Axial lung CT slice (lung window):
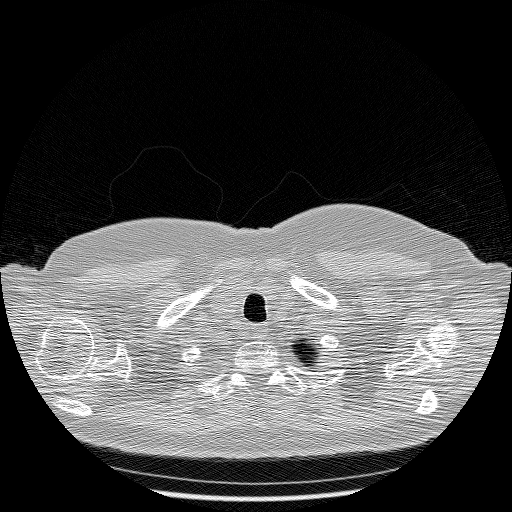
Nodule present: no